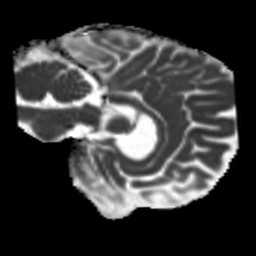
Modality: MD
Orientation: sagittal
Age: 64
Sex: male
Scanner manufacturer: siemens
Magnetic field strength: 3 T
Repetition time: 5.25 s
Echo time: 0.08 s